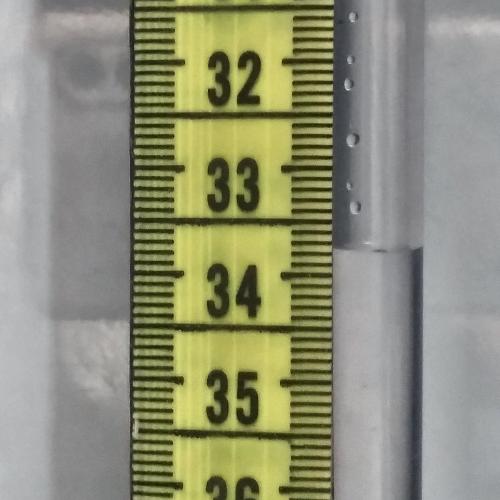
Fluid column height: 33.8 cm